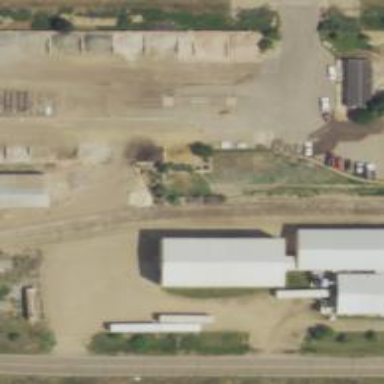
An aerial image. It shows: Railway siding for service.